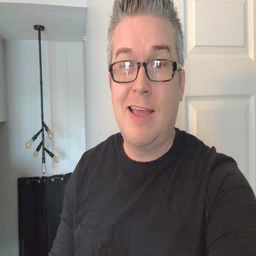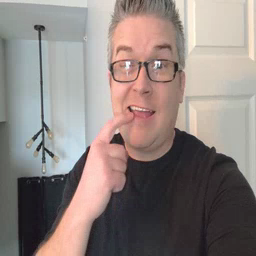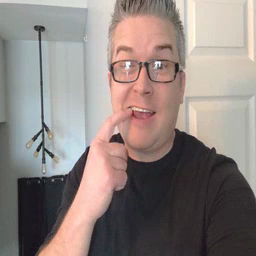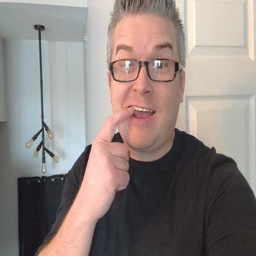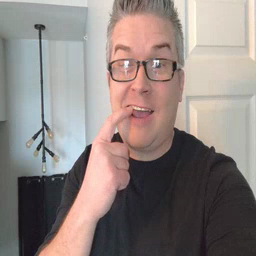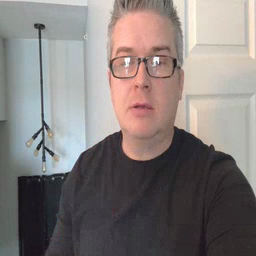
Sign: tooth